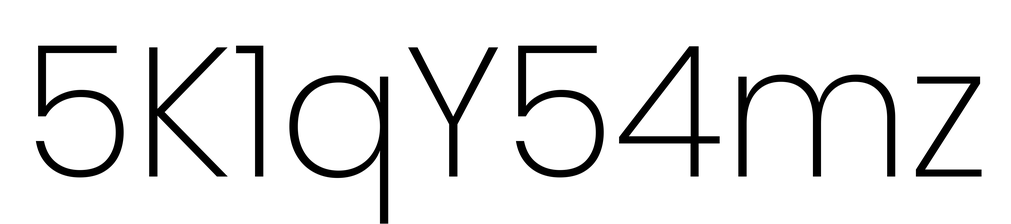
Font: Poppins-ExtraLight